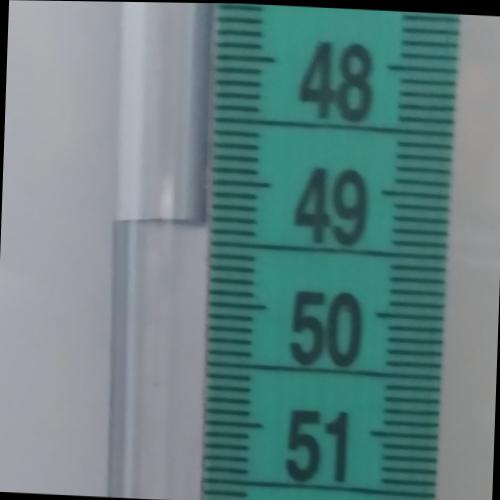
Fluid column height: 49.3 cm